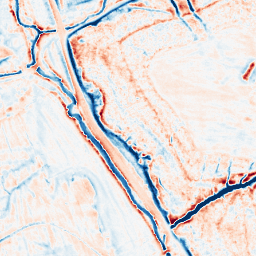
Category: edge_preserving
Decomposition family: anisotropic_diffusion
Decomposition parameters: iterations: 50
kappa: 100
gamma: 0.1
Upsampling method: linear_exact
Upsampling parameters: scale: 8
Upsampling scale: 8